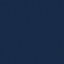
Land use / land cover class: SeaLake